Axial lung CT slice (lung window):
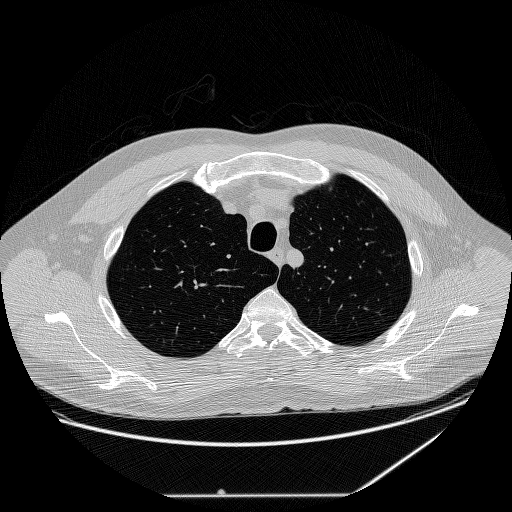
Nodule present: no